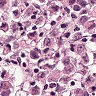
Metastatic tissue present: yes